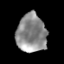
Tissue: lung
Cell type: Epithelial cells
Senescence score: 0.2237
Nuclear area (px): 1113
Mean DAPI intensity: 140.587